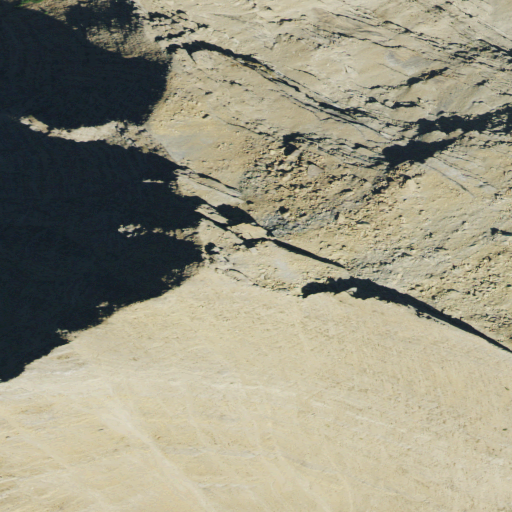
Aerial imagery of mountain in Montana named Mount Geduhn containing barren land, evergreen forest, and snow